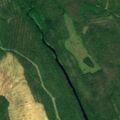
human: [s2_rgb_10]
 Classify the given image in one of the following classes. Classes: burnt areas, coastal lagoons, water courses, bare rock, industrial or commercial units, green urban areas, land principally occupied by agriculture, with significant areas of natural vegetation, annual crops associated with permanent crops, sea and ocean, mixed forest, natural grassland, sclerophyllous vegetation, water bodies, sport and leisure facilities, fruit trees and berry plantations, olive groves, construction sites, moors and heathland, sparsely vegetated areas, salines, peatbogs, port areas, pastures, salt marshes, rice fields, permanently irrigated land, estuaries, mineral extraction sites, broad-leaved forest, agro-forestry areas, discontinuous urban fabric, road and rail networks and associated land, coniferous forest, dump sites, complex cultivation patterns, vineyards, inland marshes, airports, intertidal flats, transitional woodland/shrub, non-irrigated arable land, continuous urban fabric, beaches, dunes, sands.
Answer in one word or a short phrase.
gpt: coniferous forest, transitional woodland/shrub, peatbogs